Question: I'm trying to create a fixed navigation menu which scrolls down the side of the page.
The page has been structured so that everything stretches the full width of the page and then each div makes the fixed width of its content of 860px. Now I've come to add a fixed navigation and I'm struggling to make the fixed navigation align to the right of this content.
I can't have a page wrapper which sets a fixed page width and then contains everything because The backgrounds stretch the full width of the page.
I've tried to add a fixed div to contain the navigation but this div just ends up intercepting all the clicks as it's above the rest of the content.
There are several 'section's on the page, so I don't think I can nest the navigation inside the first section.
'''
<div id="navigation">
<ul>
</ul>
</div>
<div class="section">
<div class="section-content">
<div class="section-content-panel">
<p>Blah blah blah</p>
</div>
</div>
</div>
<div class="section">
<div class="section-content">
<div class="section-content-panel">
<p>Blah blah blah</p>
</div>
</div>
</div>
'''
And the CSS:
'''
#navigation {
height: 100%;
left: 50%;
margin-left: -480px;
position: fixed;
width: 960px;
z-index: 999;
}
#navigation ul {
background: blue;
height: 200px;
margin: -50px 0 0;
position: absolute;
top: 50%;
right: 0;
width: 80px;
}
.section {
margin: 0 auto;
position: relative;
padding: 0 0 100px 0;
width: 100%;
}
.section-content {
background-color: #1d1d1d;
background-color: rgba(29, 29, 29, 0.96);
color: #ffffff;
padding: 24px 0;
position: relative;
}
.section-content-panel {
margin: 0 auto;
padding-right: 100px;
position: relative;
width: 860px;
}
'''
<URL>.
Could someone help me get this working properly?
A sketch to show the effect I'm after.

It's a rough sketch, but blue is the viewport, grey are the sections and red is width of all the content. The sections contain all of the content to the red width, but their backgrounds need to expand full screen. The green is the navigation and I want that to sit fixed in the viewport, with the sections scrolling behind it.
I hope that helps clear it up?
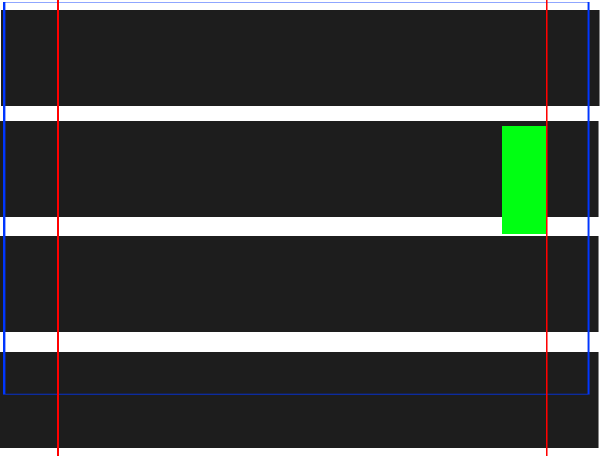
Answer: Okay, the sketch is clarifying.
I believe you don't need 'div#navigation'. I deleted the div and gave the menu the id, and changed the CSS to this:
'''
#navigation {
background: blue;
position: fixed;
height: 200px;
width: 100px;
top: 50%;
right: 50%;
margin-top: -100px;
margin-right: -480px;
z-index: 999;
}
'''
Check the <URL>.
Note1: changing the height or width also requires changing the margins. So when the height or width is dynamic, it won't be aligned right.
Note 2: when the window resizes, the menu won't keep its place. It will flow over the content, you can't fix that, because the list is on a fixed position calculate on the viewport sizes, and not the contents.